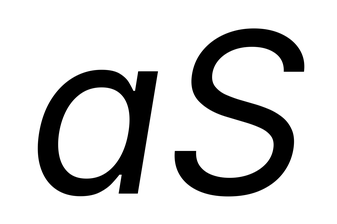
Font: Inter-Italic_Italic